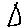
Label: triangle